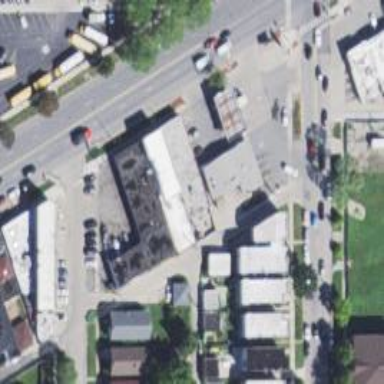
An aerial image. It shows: Convenience shop.